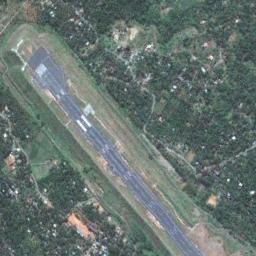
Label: runway